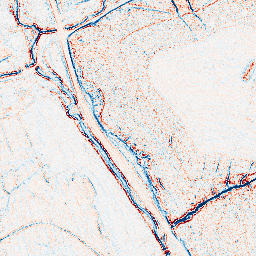
Category: edge_preserving
Decomposition family: bilateral
Decomposition parameters: d: 5
sigma_color: 150
sigma_space: 50
Upsampling method: sinc_hamming
Upsampling parameters: scale: 2
kernel_size: 16
Upsampling scale: 2